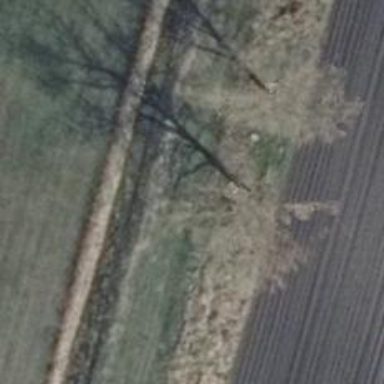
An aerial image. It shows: Row of trees in natural setting.